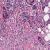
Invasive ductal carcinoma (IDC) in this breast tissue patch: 1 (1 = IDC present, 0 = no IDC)